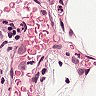
Metastatic tissue present: no